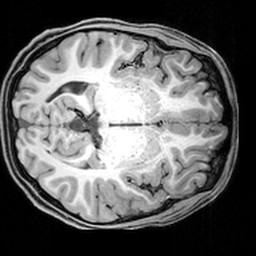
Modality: T1w
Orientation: axial
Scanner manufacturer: siemens
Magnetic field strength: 3 T
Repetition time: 1.9 s
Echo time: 0.00397 s